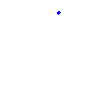
Particle: proton